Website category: sports
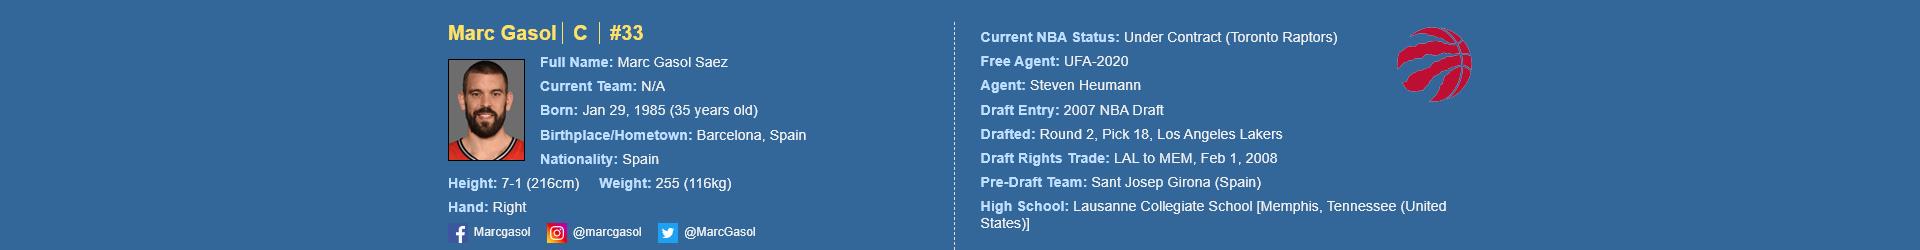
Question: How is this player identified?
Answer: Marc Gasol

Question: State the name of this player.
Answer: Marc Gasol

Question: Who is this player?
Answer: Marc Gasol

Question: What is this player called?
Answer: Marc Gasol

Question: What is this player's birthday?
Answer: Jan 29, 1985

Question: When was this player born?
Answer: Jan 29, 1985

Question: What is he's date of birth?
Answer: Jan 29, 1985

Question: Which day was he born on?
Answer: Jan 29, 1985

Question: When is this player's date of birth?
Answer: Jan 29, 1985

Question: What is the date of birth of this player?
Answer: Jan 29, 1985

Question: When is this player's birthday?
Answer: Jan 29, 1985

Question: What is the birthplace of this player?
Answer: Barcelona, Spain

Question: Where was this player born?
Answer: Barcelona, Spain

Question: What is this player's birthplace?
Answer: Barcelona, Spain

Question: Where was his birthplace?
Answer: Barcelona, Spain

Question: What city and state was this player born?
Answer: Barcelona, Spain

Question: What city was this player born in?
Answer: Barcelona, Spain

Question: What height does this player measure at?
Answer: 7-1 (216cm)

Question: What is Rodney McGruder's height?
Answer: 7-1 (216cm)

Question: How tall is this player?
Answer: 7-1 (216cm)

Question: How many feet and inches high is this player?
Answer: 7-1 (216cm)

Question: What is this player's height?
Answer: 7-1 (216cm)

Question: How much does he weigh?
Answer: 255 (116kg)

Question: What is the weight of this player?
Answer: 255 (116kg)

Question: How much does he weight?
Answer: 255 (116kg)

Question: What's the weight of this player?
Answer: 255 (116kg)

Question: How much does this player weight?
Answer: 255 (116kg)

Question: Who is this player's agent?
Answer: Steven Heumann

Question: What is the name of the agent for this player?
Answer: Steven Heumann

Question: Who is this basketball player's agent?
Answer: Steven Heumann

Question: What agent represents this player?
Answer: Steven Heumann

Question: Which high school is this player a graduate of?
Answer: Lausanne Collegiate School

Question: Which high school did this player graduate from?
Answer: Lausanne Collegiate School

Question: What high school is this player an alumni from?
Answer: Lausanne Collegiate School

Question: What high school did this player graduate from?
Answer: Lausanne Collegiate School

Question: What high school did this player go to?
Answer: Lausanne Collegiate School

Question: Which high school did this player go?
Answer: Lausanne Collegiate School